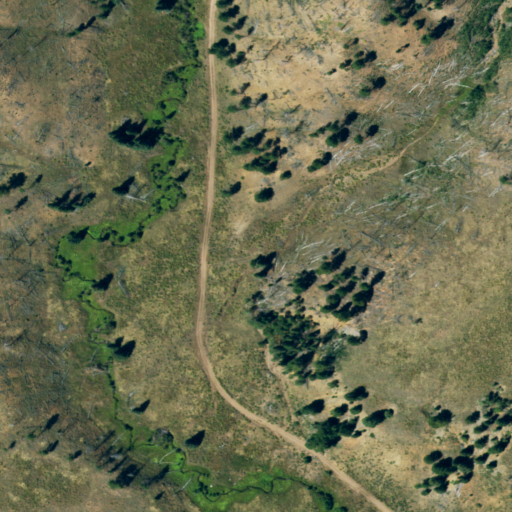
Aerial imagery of valley in Colorado named Strawberry Gulch containing shrub, woody wetlands, herbaceous wetlands, evergreen forest, and grassland